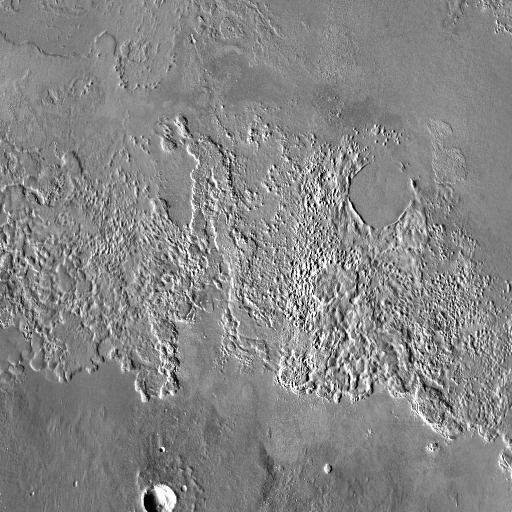
Crater classes present: Background, Other, Buried